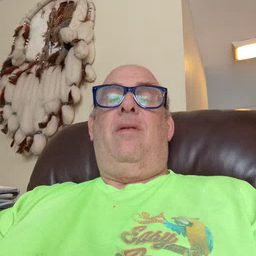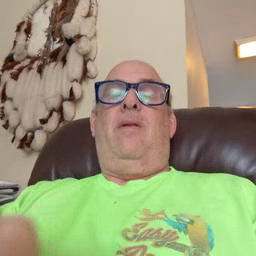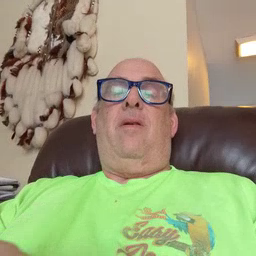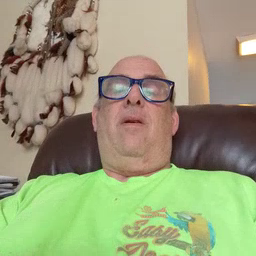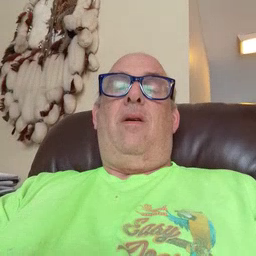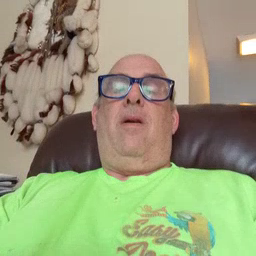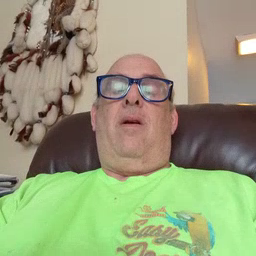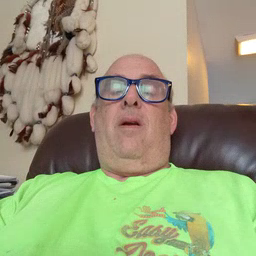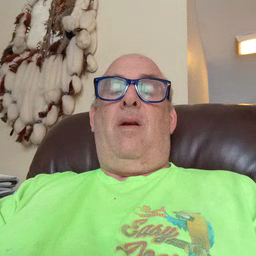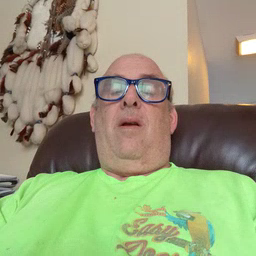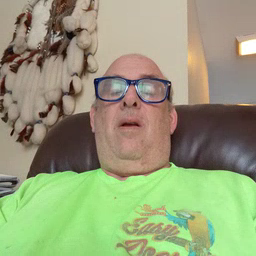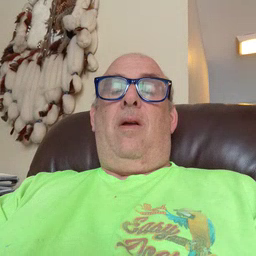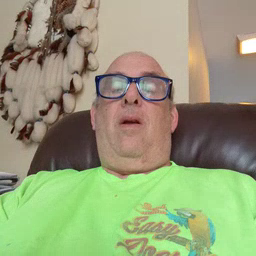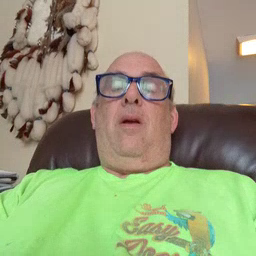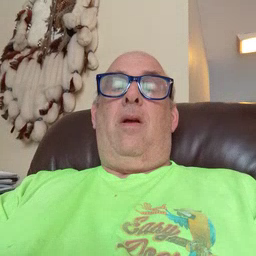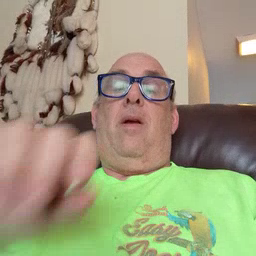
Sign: balloon